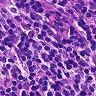
Metastatic tissue present: no